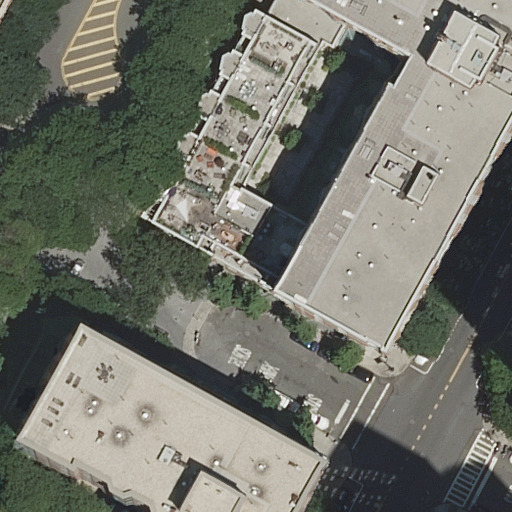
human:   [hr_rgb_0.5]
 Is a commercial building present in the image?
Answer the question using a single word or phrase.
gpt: no

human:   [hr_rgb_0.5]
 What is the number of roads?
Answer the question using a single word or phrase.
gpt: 19

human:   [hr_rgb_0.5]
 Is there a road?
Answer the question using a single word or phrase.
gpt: yes

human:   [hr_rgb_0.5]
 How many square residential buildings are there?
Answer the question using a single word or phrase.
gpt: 0

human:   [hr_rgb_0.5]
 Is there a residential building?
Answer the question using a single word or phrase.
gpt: yes

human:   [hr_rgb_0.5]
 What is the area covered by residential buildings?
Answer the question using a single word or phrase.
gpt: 3394m2

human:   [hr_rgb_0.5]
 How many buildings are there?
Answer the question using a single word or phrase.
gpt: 3

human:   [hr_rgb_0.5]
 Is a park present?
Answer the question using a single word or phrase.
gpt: yes

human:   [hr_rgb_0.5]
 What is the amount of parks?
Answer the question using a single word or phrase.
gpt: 1

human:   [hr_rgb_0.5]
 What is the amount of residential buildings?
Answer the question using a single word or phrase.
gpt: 3

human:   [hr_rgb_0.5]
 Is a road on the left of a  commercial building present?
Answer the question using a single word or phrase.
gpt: no

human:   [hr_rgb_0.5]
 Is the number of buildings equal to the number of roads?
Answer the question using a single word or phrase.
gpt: no

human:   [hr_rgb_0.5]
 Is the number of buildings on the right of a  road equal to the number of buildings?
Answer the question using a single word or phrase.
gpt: no

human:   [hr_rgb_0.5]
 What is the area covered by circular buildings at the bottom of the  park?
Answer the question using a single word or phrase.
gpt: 0m2

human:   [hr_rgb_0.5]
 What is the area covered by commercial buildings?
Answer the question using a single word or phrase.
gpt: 0m2

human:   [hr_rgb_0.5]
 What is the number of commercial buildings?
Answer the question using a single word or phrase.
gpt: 0

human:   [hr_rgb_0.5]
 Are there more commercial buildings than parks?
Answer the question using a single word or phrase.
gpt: no

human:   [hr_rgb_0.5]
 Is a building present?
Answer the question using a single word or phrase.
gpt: yes

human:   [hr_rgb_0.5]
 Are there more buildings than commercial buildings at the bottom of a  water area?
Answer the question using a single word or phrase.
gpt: yes

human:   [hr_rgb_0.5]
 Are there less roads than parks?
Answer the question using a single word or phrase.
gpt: no

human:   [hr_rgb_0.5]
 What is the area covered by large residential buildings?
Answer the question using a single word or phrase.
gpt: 3394m2

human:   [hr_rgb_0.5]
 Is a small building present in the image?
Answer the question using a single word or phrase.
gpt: no

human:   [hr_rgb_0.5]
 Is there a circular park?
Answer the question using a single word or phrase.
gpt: no

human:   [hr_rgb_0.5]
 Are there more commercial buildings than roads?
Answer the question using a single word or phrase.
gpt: no

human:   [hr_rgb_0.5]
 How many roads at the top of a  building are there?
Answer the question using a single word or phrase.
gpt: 7

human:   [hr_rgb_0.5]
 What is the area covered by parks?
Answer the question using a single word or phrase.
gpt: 5100m2

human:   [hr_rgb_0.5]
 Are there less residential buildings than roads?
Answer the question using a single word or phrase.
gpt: yes

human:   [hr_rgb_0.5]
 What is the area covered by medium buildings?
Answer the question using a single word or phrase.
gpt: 0m2

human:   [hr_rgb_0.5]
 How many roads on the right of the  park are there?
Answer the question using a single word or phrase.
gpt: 19

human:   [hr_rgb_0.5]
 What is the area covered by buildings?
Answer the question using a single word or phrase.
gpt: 3394m2

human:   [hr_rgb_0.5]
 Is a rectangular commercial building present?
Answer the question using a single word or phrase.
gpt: no

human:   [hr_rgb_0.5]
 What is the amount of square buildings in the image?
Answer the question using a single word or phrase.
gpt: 0

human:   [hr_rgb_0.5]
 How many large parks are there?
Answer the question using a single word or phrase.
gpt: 1

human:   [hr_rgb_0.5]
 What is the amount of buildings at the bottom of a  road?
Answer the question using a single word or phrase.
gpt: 1

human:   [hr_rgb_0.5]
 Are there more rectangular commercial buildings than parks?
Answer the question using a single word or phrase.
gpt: no

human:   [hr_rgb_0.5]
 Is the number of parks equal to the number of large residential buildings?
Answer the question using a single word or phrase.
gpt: no

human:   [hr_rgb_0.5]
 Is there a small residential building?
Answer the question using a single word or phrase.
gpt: no

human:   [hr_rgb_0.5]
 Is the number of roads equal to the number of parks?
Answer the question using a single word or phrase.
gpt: no

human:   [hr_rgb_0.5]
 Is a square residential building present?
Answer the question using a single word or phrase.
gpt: no

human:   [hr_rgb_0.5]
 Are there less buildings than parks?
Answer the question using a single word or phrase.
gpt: no

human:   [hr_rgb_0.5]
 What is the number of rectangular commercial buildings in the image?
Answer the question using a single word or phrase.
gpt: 0

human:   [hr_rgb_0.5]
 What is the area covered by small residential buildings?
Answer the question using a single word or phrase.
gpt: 0m2

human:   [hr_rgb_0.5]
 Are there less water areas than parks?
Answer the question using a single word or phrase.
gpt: yes

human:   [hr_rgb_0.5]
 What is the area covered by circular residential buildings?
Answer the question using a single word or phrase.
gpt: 0m2

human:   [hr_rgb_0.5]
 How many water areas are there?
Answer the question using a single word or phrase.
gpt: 0

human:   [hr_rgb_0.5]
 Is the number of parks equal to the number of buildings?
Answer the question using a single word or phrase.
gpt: no

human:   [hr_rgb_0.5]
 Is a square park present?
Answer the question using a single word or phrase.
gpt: no

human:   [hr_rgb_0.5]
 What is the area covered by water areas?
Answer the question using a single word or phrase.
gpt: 0m2

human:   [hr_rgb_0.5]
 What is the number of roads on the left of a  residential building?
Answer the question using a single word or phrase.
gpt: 6

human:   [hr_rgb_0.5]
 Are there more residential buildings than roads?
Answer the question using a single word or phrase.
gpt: no

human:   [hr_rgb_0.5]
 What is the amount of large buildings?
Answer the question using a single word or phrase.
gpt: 3

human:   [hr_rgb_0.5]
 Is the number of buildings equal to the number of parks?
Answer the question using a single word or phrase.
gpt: no

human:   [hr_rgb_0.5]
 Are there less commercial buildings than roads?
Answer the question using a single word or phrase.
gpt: yes

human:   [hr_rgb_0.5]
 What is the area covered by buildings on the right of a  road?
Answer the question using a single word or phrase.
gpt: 2167m2

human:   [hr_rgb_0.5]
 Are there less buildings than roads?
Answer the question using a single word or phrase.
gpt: yes

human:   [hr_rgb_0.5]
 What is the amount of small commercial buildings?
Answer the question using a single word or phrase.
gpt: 0

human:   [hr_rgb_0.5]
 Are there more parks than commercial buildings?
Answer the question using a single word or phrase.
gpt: yes

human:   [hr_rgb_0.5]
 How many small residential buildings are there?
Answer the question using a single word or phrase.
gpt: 0

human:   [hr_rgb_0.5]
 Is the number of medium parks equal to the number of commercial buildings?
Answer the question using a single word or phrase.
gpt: yes

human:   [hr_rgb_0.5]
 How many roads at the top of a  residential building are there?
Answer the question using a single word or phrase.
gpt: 7

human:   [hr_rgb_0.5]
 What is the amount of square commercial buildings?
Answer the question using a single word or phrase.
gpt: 0

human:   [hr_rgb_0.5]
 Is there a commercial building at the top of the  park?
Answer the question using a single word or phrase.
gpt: no

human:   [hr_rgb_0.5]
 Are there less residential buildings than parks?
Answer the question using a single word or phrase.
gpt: no

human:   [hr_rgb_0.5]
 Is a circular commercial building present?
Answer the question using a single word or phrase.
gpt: no